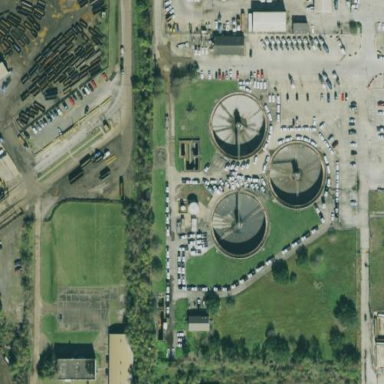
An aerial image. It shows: View of wastewater plant.